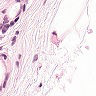
Metastatic tissue present: no